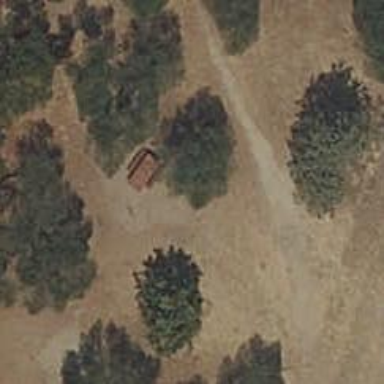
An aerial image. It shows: Picnic table located in leisure land area.